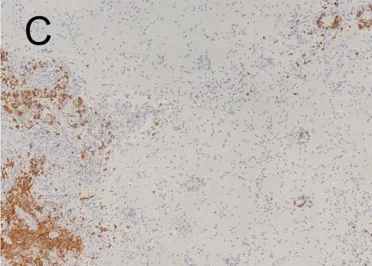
Histopathologic findings obtained by open surgery biopsy at age 8. (C) Staining with a CD20 marker (brown) shows the distribution pattern of B-cells, primarily restricted to the meninges and the vessel walls.
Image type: pathology (immunostaining)